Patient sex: M
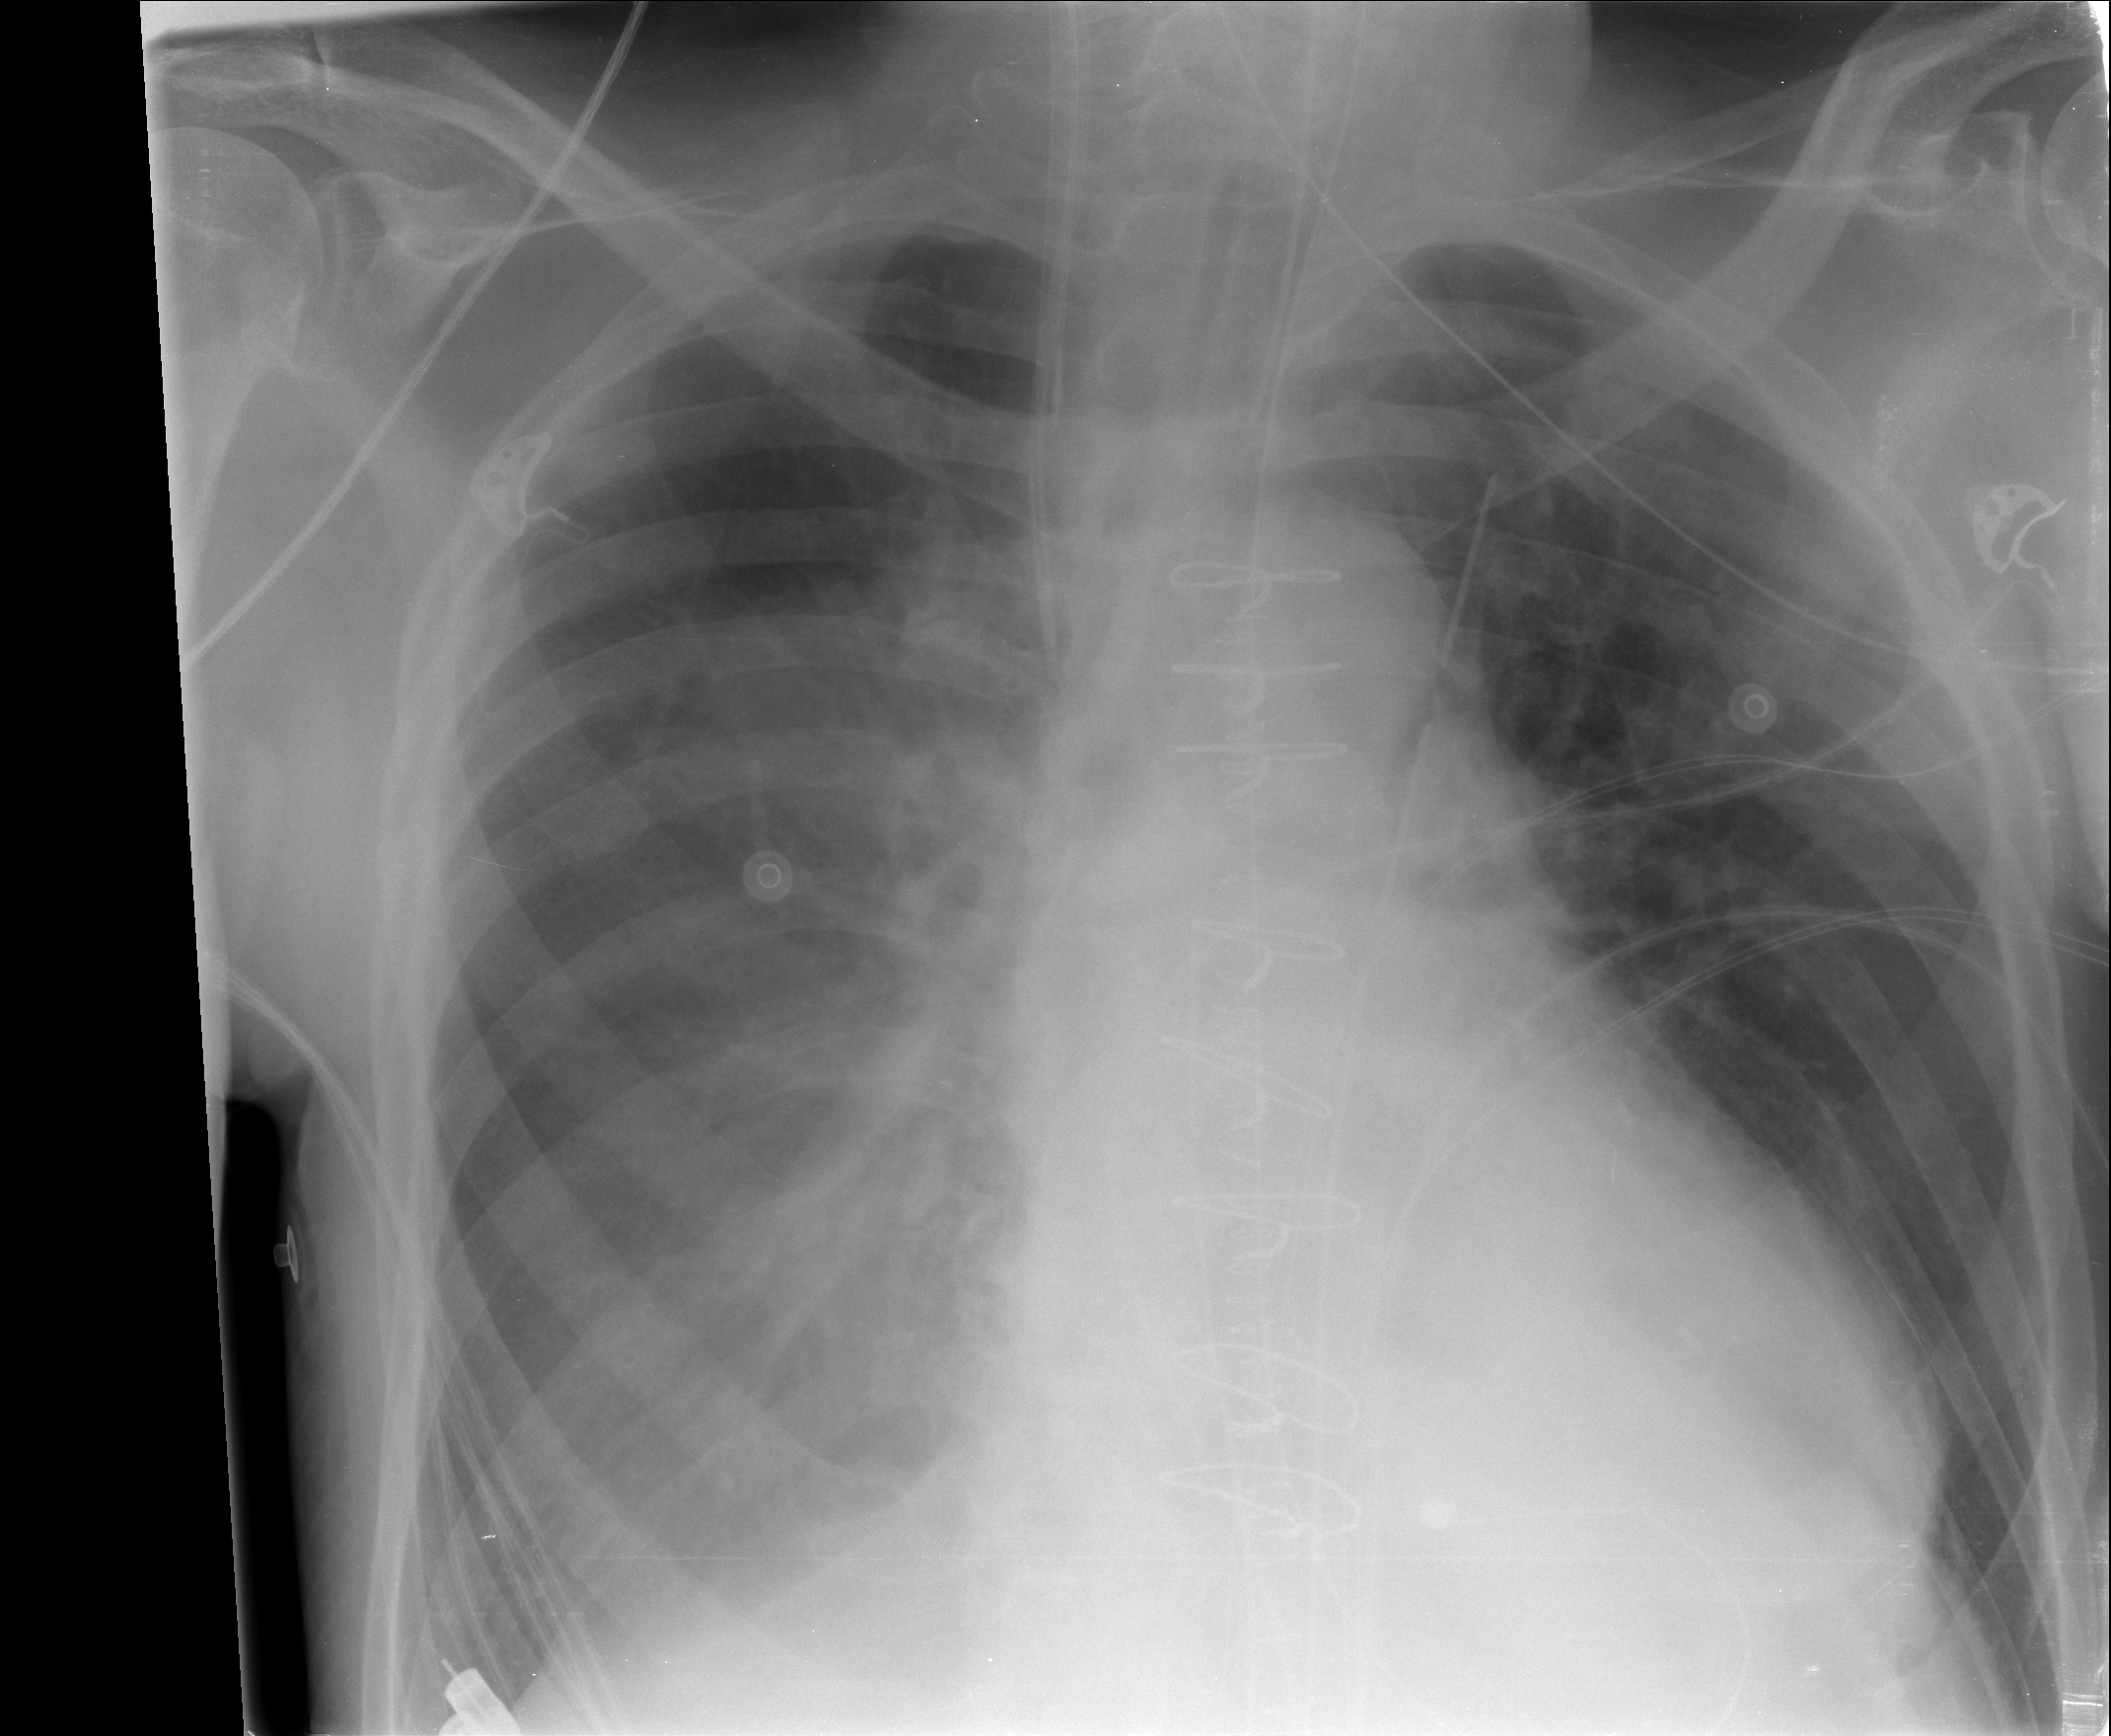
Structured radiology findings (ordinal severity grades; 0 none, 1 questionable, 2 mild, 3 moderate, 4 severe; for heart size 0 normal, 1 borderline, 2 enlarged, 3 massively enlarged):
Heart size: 1
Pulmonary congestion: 2
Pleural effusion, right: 3
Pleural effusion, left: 0
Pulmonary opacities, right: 0
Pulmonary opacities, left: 0
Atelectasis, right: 2
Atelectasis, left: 0